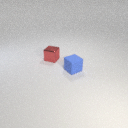
small red metal cube to the left of small blue rubber cube